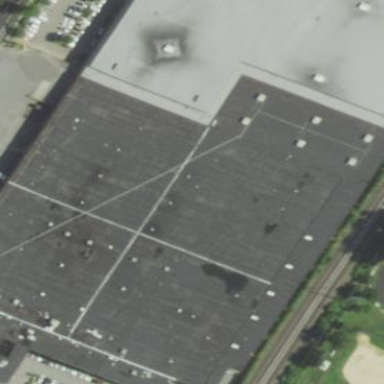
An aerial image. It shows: Commercial building with ice rink used for ice hockey.